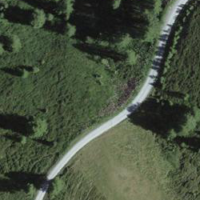
EUNIS habitat code: 26
Species observed at this site:
Parnassia palustris